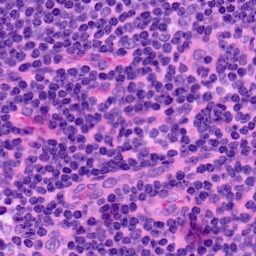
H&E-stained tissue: LymphNode